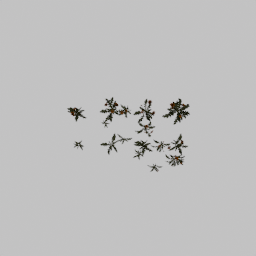
Label: nature